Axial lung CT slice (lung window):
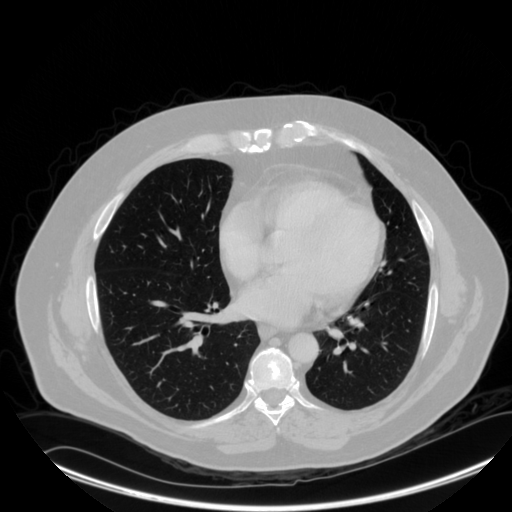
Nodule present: no